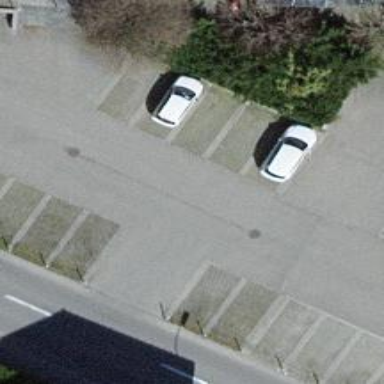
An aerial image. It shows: Paved parking aisle serving as service road.